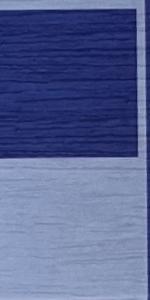
Label: Empty